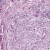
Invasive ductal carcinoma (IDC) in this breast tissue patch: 1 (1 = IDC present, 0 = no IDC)